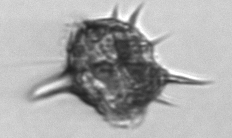
Label: Amylax